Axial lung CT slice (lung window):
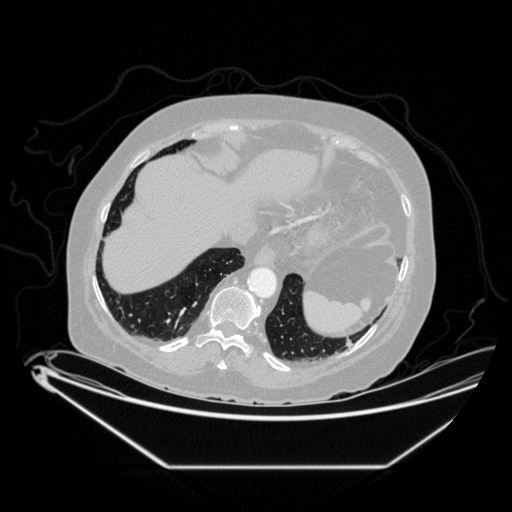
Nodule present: yes
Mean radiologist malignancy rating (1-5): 3